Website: walmart
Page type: cart
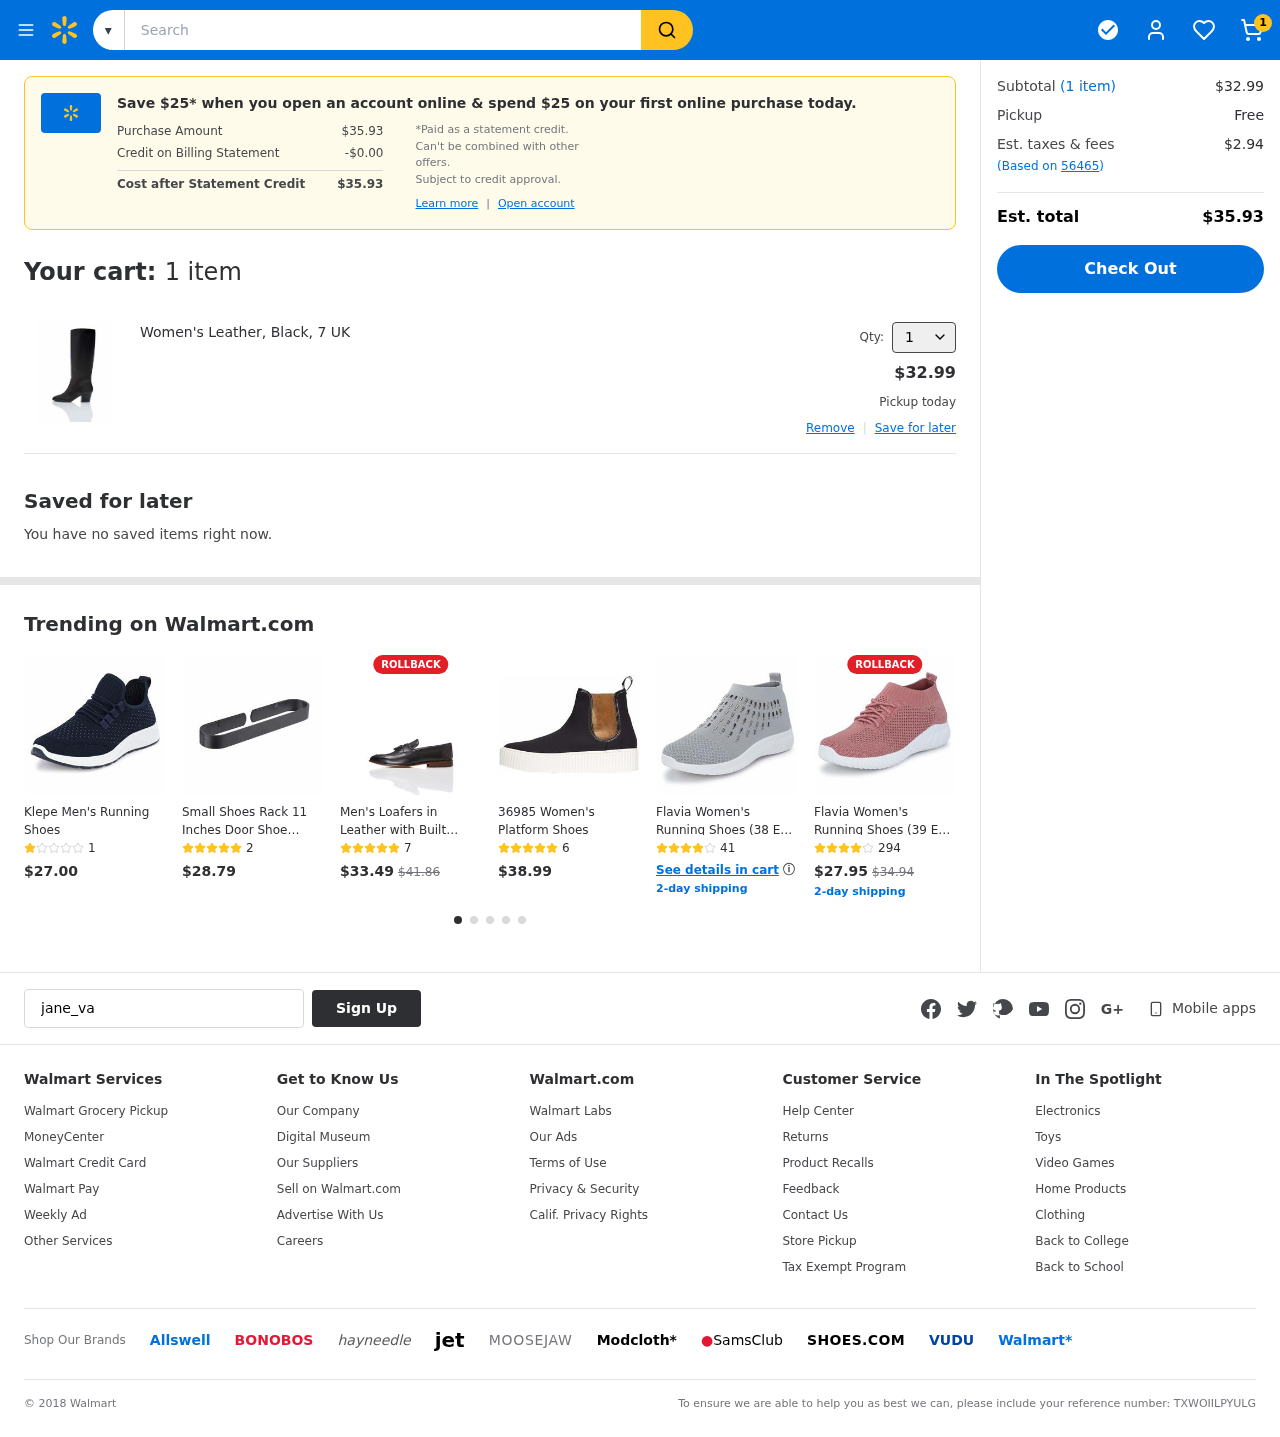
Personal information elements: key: PII_EMAIL
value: jane_vargas@hotmail.com
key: PII_POSTCODE
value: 56465
Product elements: key: PRODUCT1_NAME
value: Women's Leather, Black, 7 UK
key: PRODUCT1_PRICE
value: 32.99
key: PRODUCT1_QUANTITY
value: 1
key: PRODUCT2_NAME
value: Klepe Men's Running Shoes
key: PRODUCT2_NUM_RATINGS
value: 1
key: PRODUCT2_PRICE
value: $27.00
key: PRODUCT3_NAME
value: Small Shoes Rack 11 Inches Door Shoe Organizer Hanging Shoe Shelves Aluminum RUSTPROOF Wall Mount No
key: PRODUCT3_NUM_RATINGS
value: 2
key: PRODUCT3_PRICE
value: $28.79
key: PRODUCT4_NAME
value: Men's Loafers in Leather with Built Wooden Sole
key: PRODUCT4_NUM_RATINGS
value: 7
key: PRODUCT4_PRICE
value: $33.49
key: PRODUCT4_ORIGINAL_PRICE
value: $41.86
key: PRODUCT5_NAME
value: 36985 Women's Platform Shoes
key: PRODUCT5_NUM_RATINGS
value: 6
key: PRODUCT5_PRICE
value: $38.99
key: PRODUCT6_NAME
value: Flavia Women's Running Shoes (38 EU) (7 US) (F/HD0064/GRY_L.Grey_6 UK)
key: PRODUCT6_NUM_RATINGS
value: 41
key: PRODUCT7_NAME
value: Flavia Women's Running Shoes (39 EU) (8 US) (F/HD0075/PNK_Pink_7 UK)
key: PRODUCT7_NUM_RATINGS
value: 294
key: PRODUCT7_PRICE
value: $27.95
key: PRODUCT7_ORIGINAL_PRICE
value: $34.94
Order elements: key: ORDER_NUM_ITEMS
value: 1
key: ORDER_TOTAL
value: $35.93
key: ORDER_NUM_ITEMS
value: (1 item)
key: ORDER_NUM_ITEMS
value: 1 item
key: ORDER_SUBTOTAL
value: $32.99
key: ORDER_TAX
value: $2.94
Search elements: key: HEADER_SEARCH
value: Search